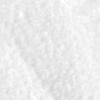
Label: no_change